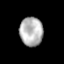
Tissue: prostate
Cell type: T cells
Senescence score: 0.3512
Nuclear area (px): 663
Mean DAPI intensity: 178.329